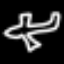
Label: airplane